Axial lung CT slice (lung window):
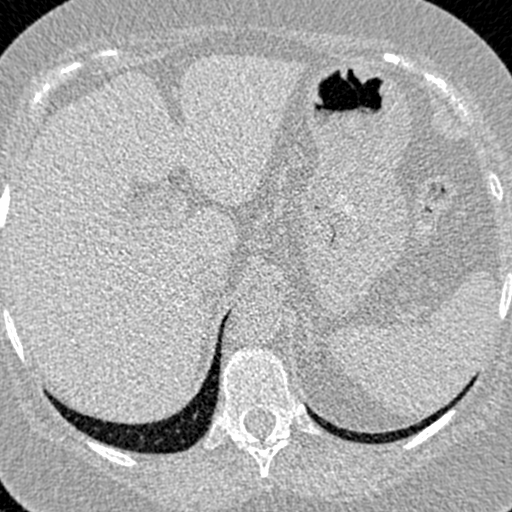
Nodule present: no